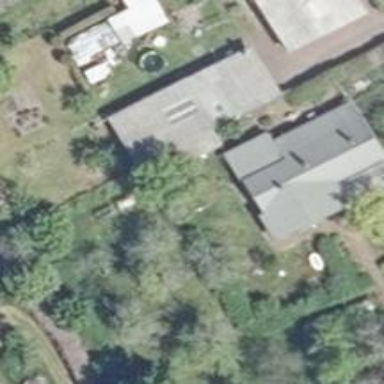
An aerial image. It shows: Simple house.